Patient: sex M, age 45
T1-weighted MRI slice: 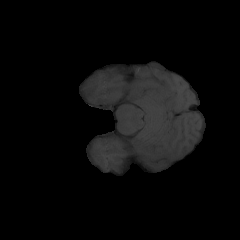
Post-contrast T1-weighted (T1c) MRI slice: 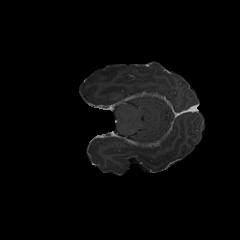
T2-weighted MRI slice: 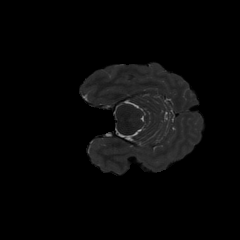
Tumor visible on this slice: no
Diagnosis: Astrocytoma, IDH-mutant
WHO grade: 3